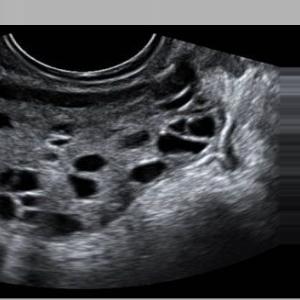
Label: infected